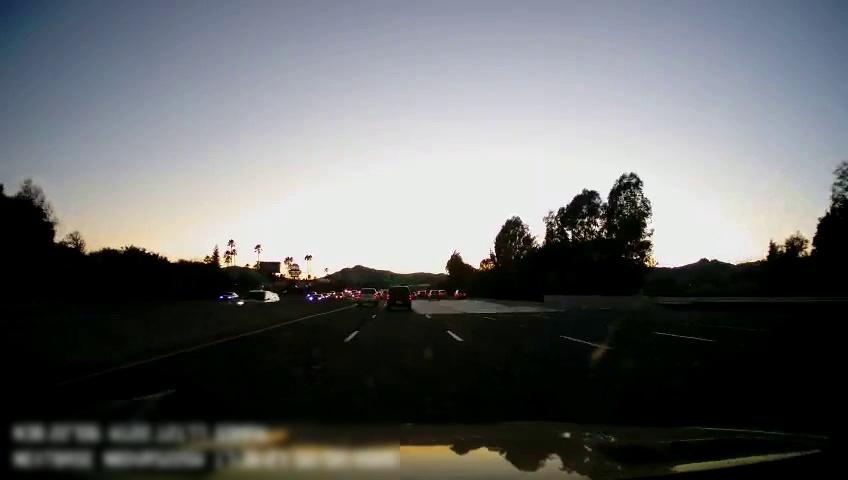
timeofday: Dusk/Dawn/Twilight
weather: Sunny
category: Drivable Space
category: Drivable Space
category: Vehicles | Car
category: Vehicles | Car
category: Vehicles | Car
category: Vehicles | SUV
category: Vehicles | Truck
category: Vehicles | Car
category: Vehicles | SUV
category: Lanes | Alternate Lane
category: Lanes | Current Lane
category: Lanes | Current Lane
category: Lanes | Alternate Lane
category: Lanes | Alternate Lane
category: Lanes | Alternate Lane